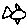
Label: fish